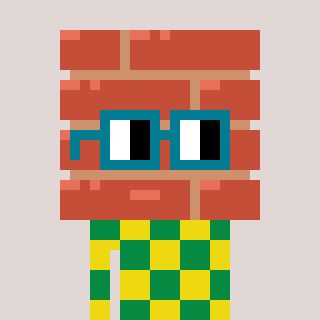
a pixel art character with square dark green glasses, a wall-shaped head and a yellow-colored body on a warm background